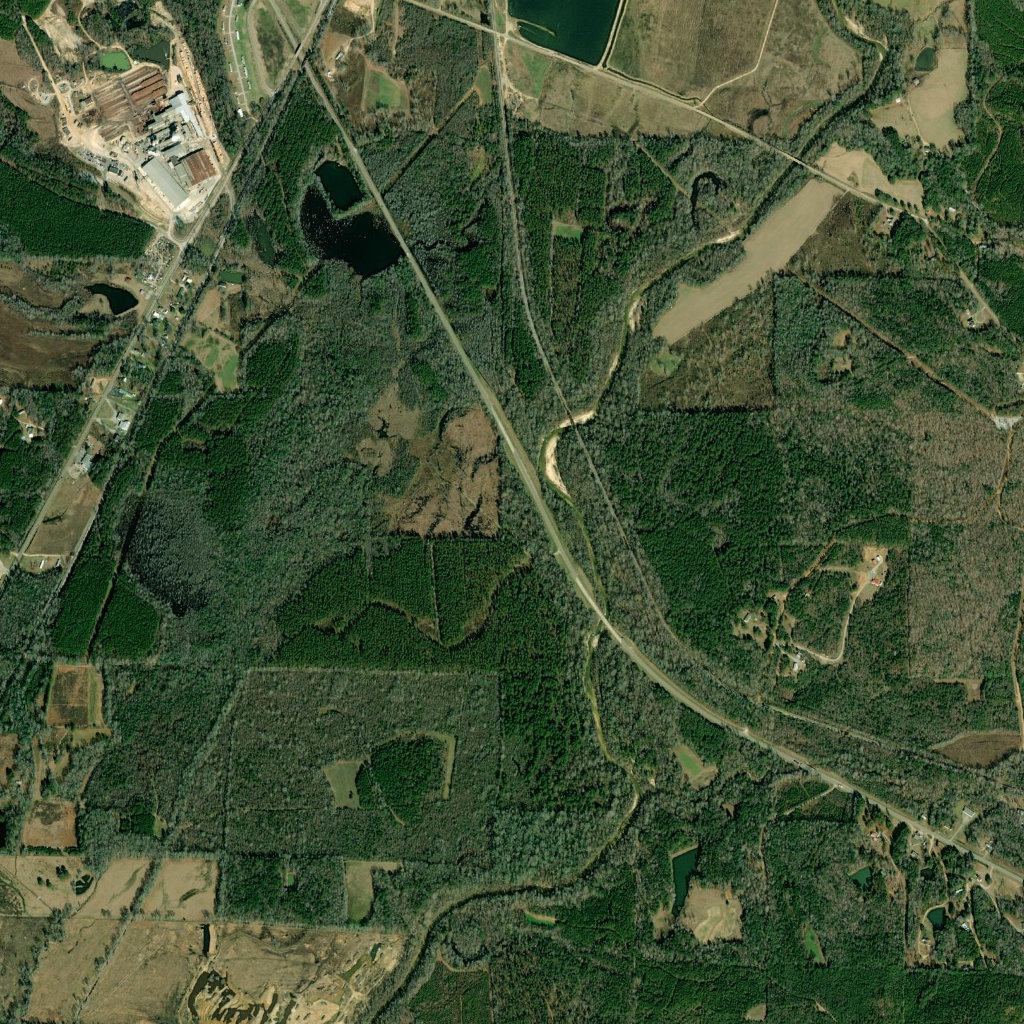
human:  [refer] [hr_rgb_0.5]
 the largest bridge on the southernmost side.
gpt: <box>[[55, 56, 61, 63, 0]]</box>